Question: How can I disable the legend text on the right in a Google chart? It's circled in red here:

<URL> Here is my current code:
'''
<html>
<head>
<script type="text/javascript" src="https://www.google.com/jsapi"></script>
<script type="text/javascript">
google.load("visualization", "1", {packages:["corechart"]});
google.setOnLoadCallback(drawChart);
function drawChart() {
var data = google.visualization.arrayToDataTable([
['Year', 'Sales', 'Expenses'],
['2013', 1000, 400],
['2014', 1170, 460],
['2015', 660, 1120],
['2016', 1030, 540]
]);
var options = {
title: 'Company Performance',
hAxis: {title: 'Year', titleTextStyle: {color: '#333'}},
vAxis: {minValue: 0}
};
var chart = new google.visualization.AreaChart(document.getElementById('chart_div'));
chart.draw(data, options);
}
</script>
</head>
<body>
<div id="chart_div" style="width: 900px; height: 500px;"></div>
</body>
</html>
'''
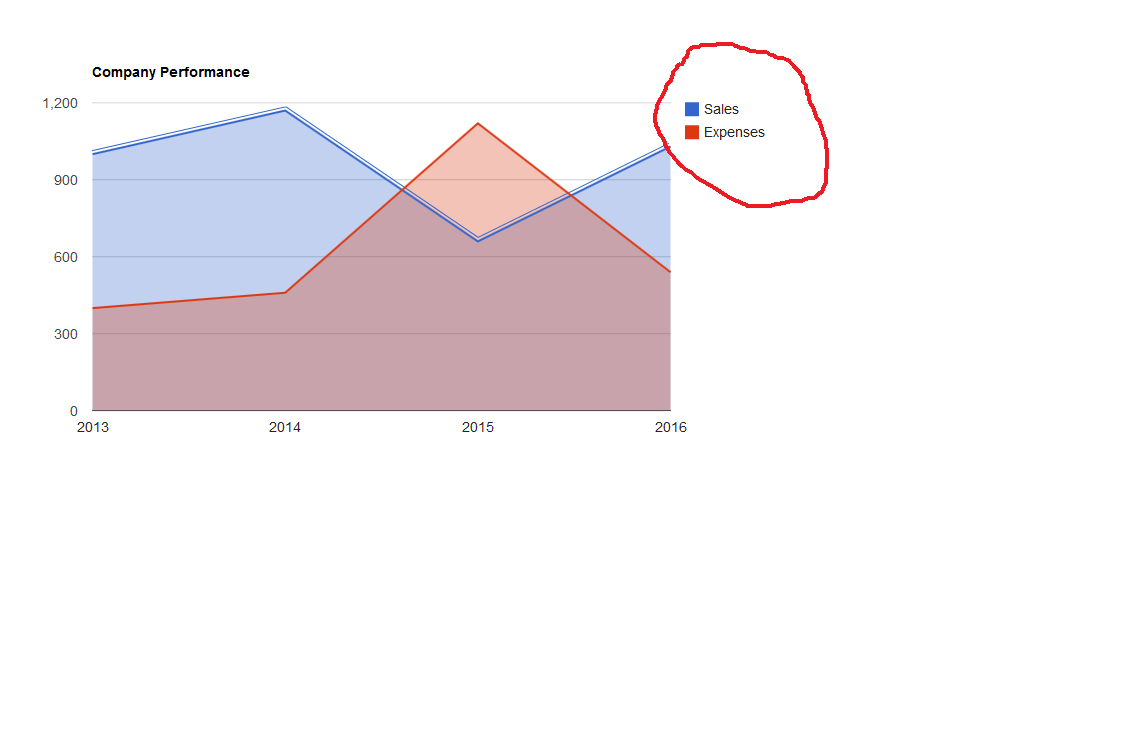
Answer: See the docs for the 'legend' options here: <URL>
You want to add
'''
legend: { position: "none" }
'''
to your options.